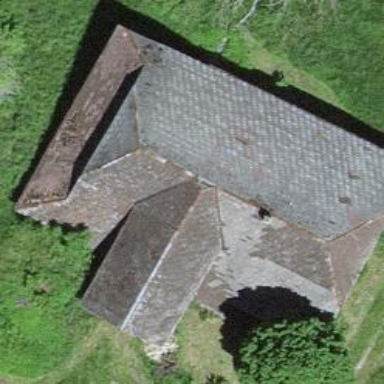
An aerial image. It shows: Farm building.